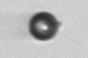
Label: bead